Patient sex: F
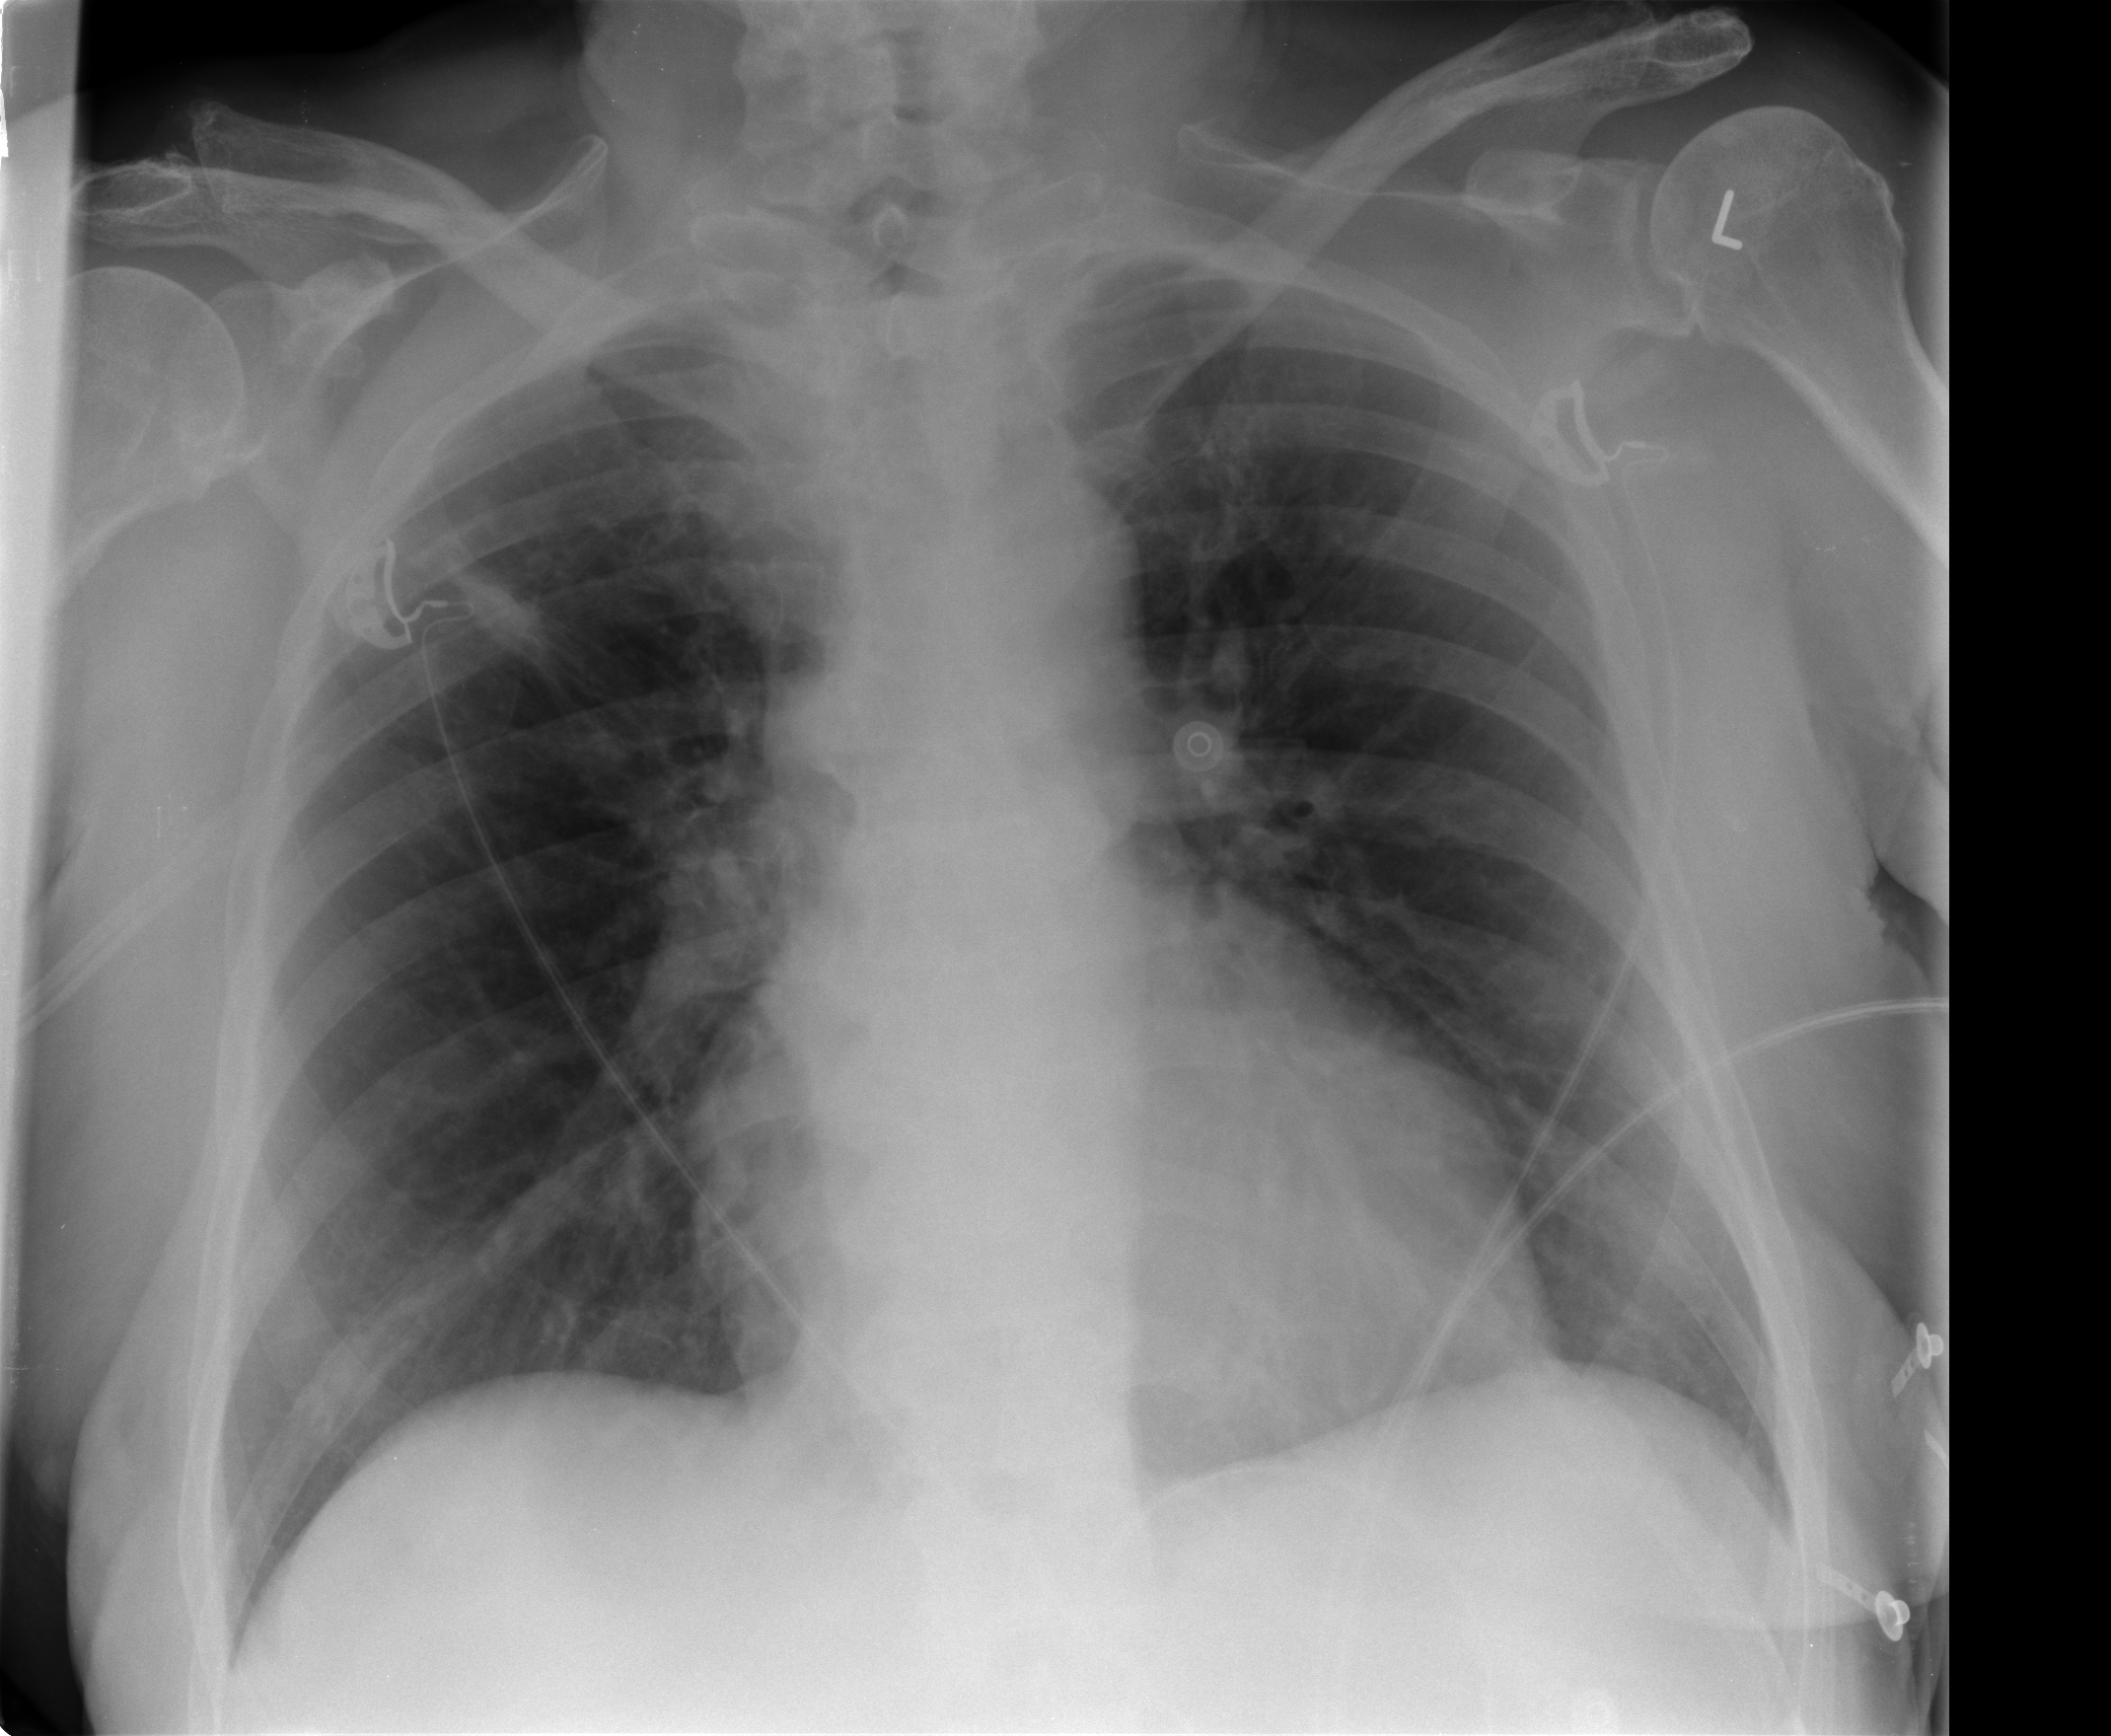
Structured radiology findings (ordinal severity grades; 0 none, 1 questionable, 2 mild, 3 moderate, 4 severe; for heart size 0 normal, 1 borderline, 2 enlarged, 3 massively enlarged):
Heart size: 1
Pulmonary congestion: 1
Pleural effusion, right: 0
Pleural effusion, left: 0
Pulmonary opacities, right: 0
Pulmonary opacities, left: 0
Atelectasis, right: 0
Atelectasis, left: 2